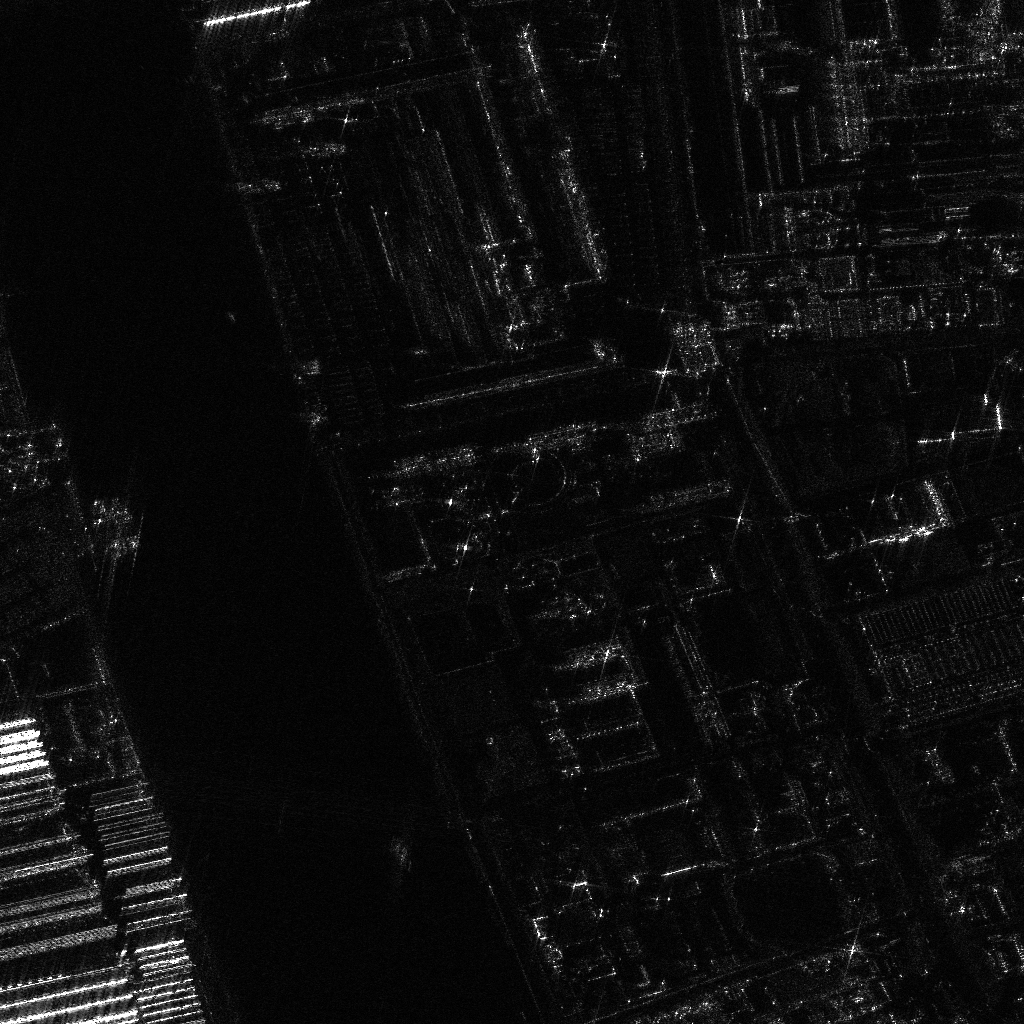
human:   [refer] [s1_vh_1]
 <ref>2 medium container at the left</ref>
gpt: <box>[[7, 50, 13, 52, 62], [8, 49, 15, 51, 62]]</box>